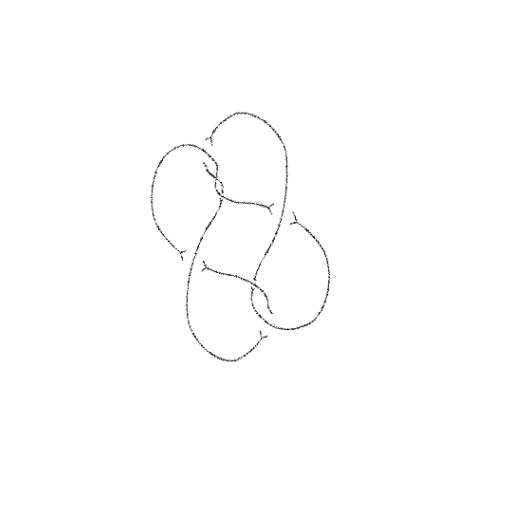
Crossing number: 7